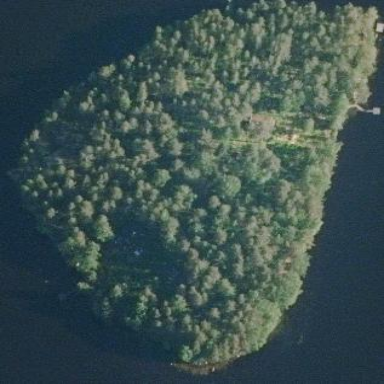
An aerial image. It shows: Island.